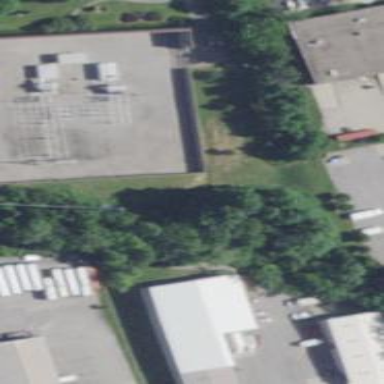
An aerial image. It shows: Power substation.